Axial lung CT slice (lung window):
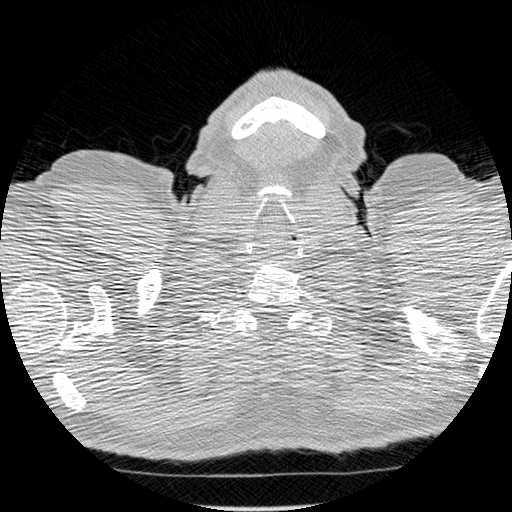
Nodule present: no